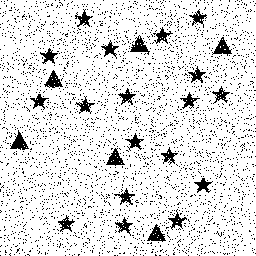
Squares: 0
Triangles: 6
Stars: 18
Total shapes: 24